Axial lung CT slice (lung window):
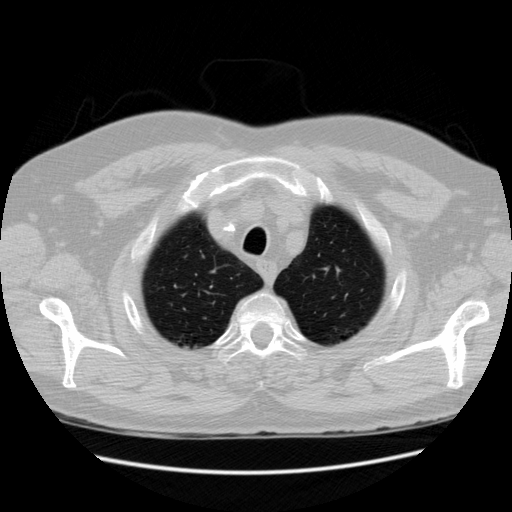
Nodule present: no